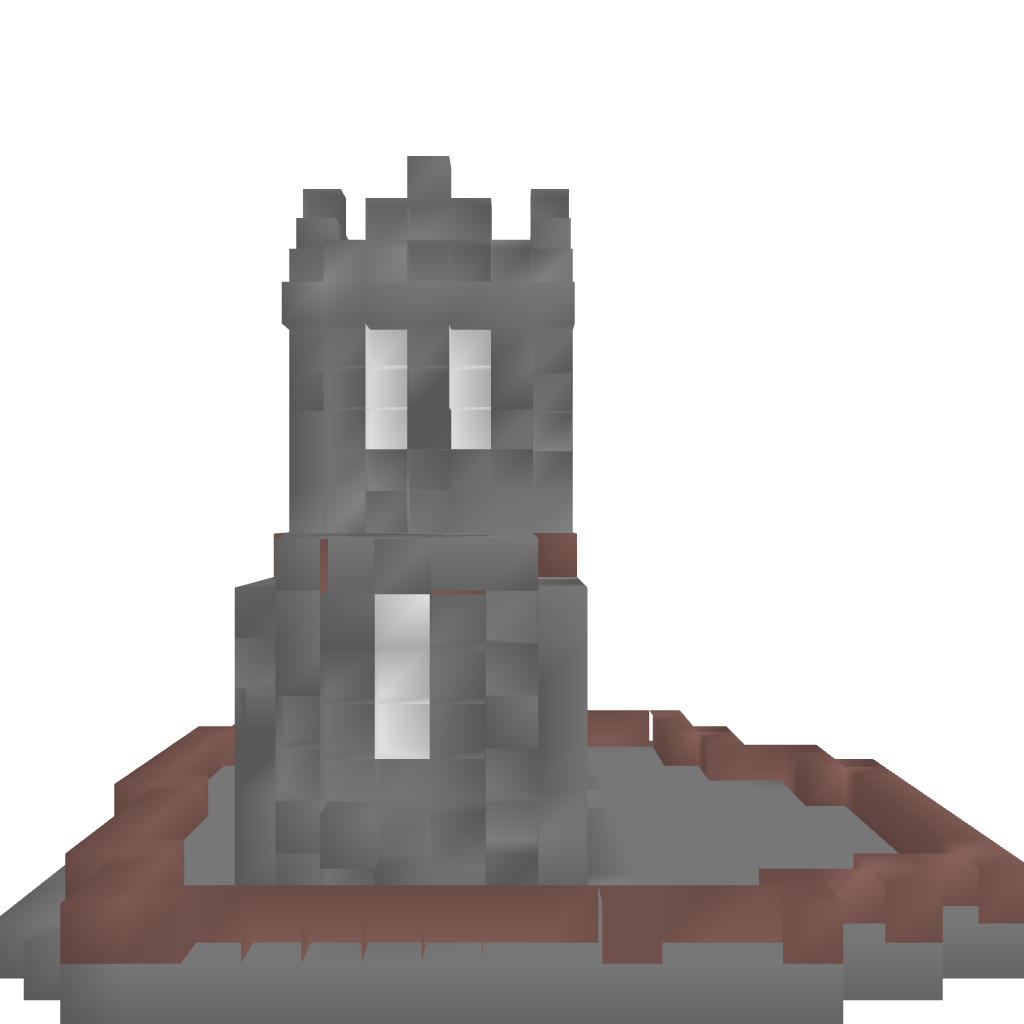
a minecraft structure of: Small chapel high quality